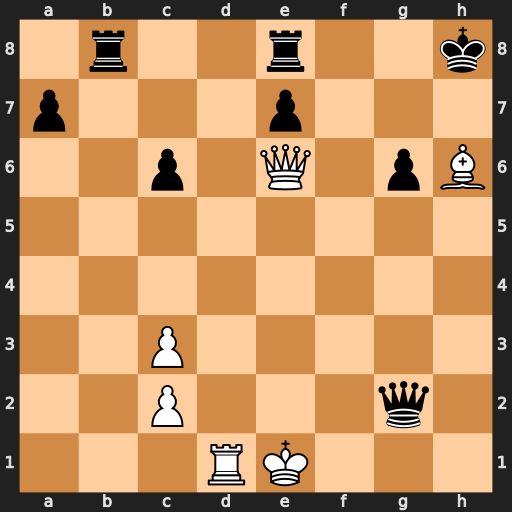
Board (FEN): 1r2r2k/p3p3/2p1Q1pB/8/8/2P5/2P3q1/3RK3
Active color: w
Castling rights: -
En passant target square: -
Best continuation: Qe5+ Kg8 Qg7#